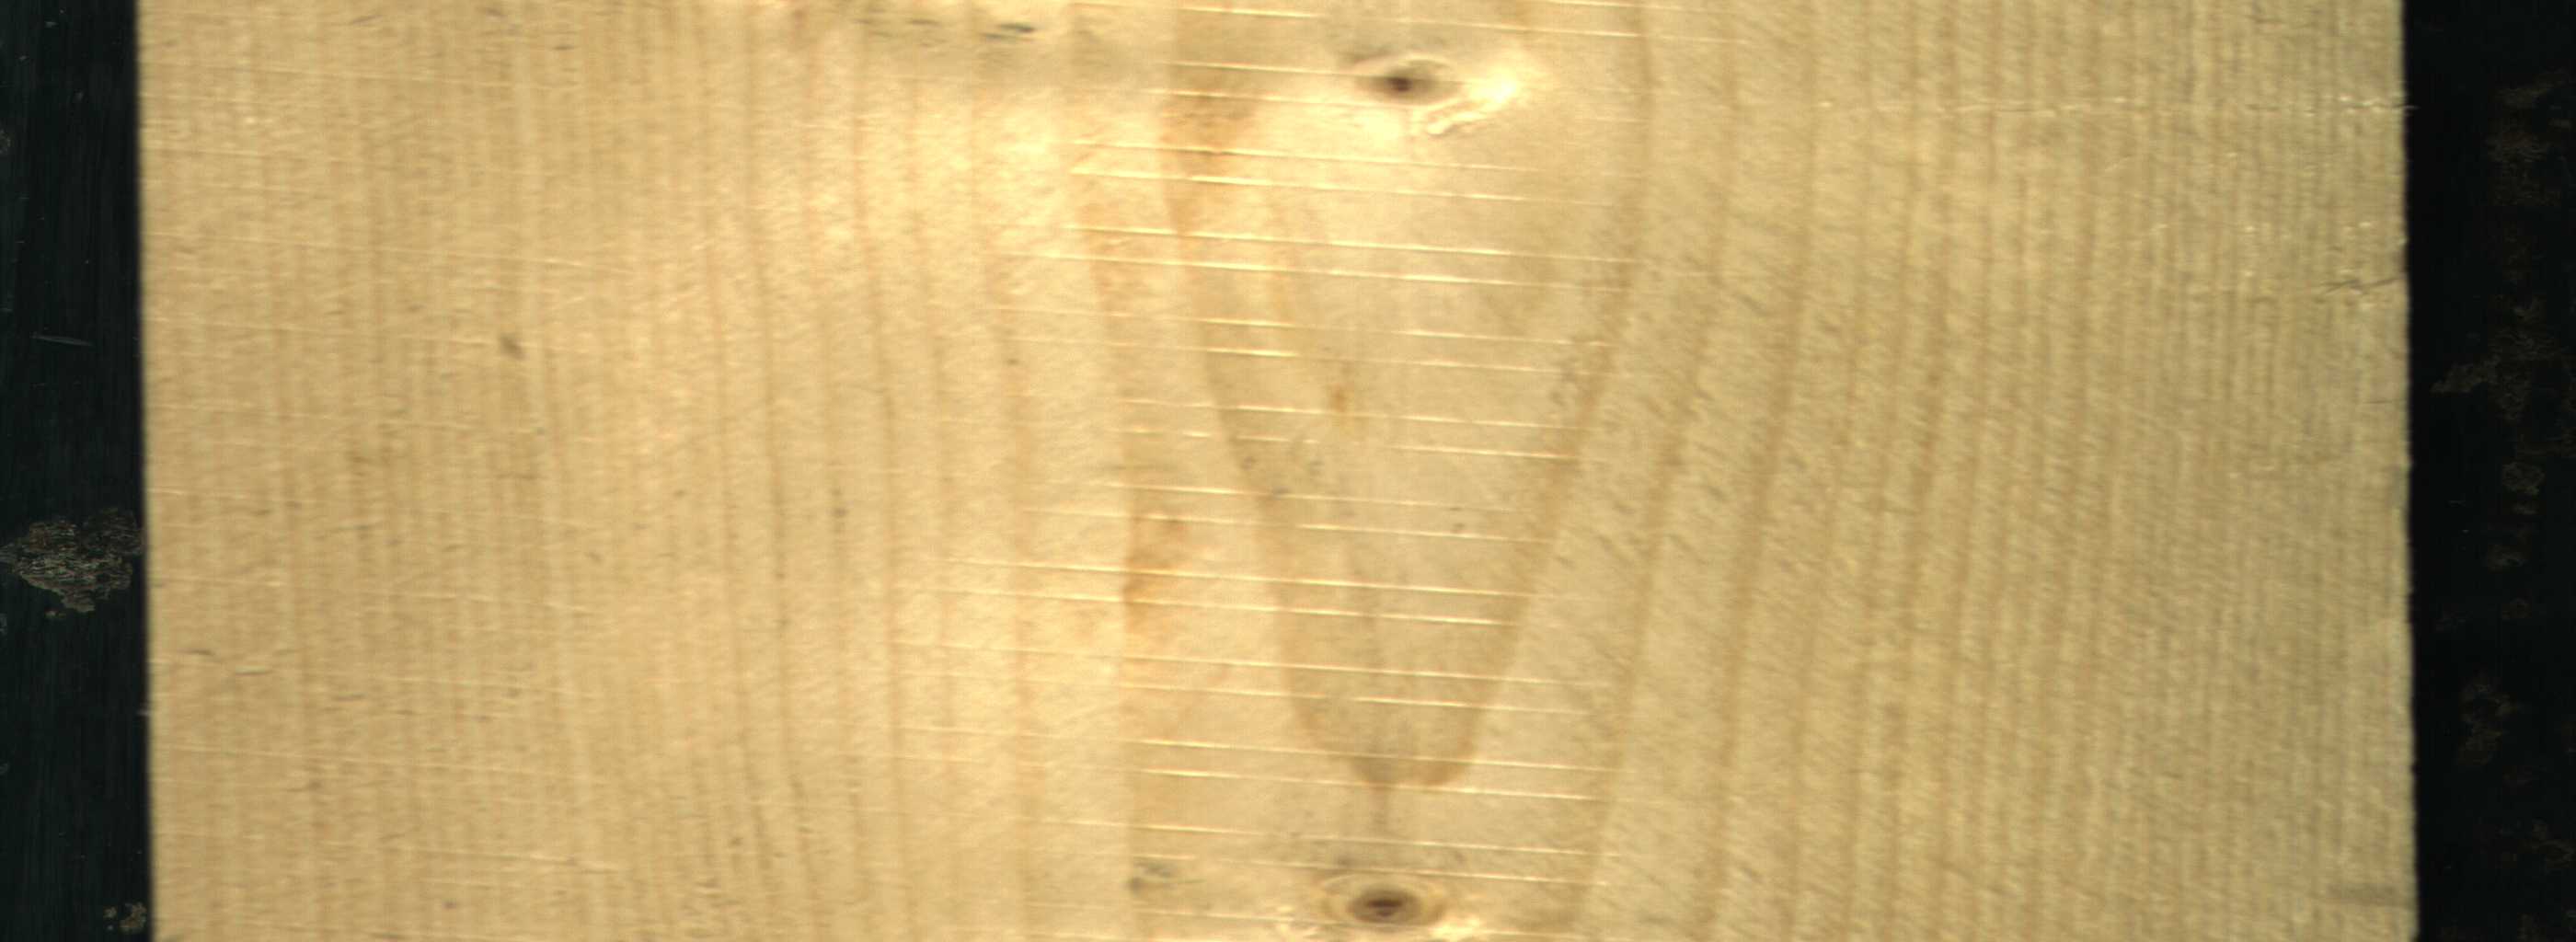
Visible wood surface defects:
Live_Knot
Live_Knot